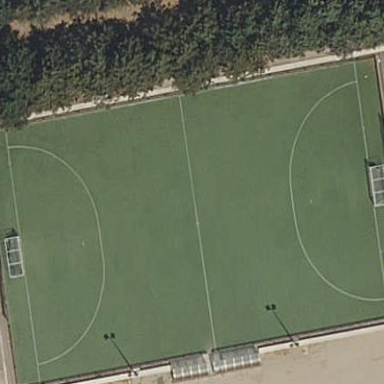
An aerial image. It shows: Soccer pitch for leisureland activities.